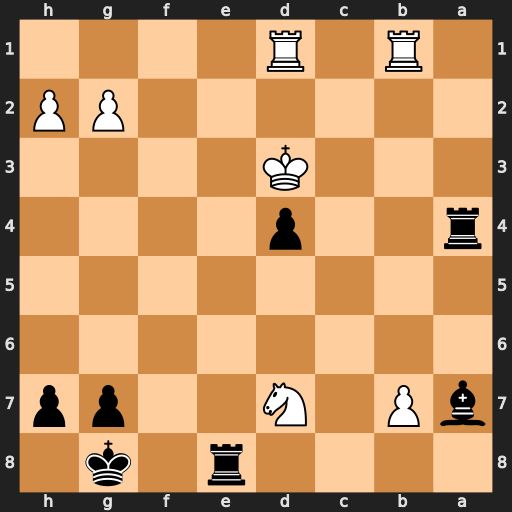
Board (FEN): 4r1k1/bP1N2pp/8/8/r2p4/3K4/6PP/1R1R4
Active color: b
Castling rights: -
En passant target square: -
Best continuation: Re3+ Kc2 Ra2+ Rb2 Re2+